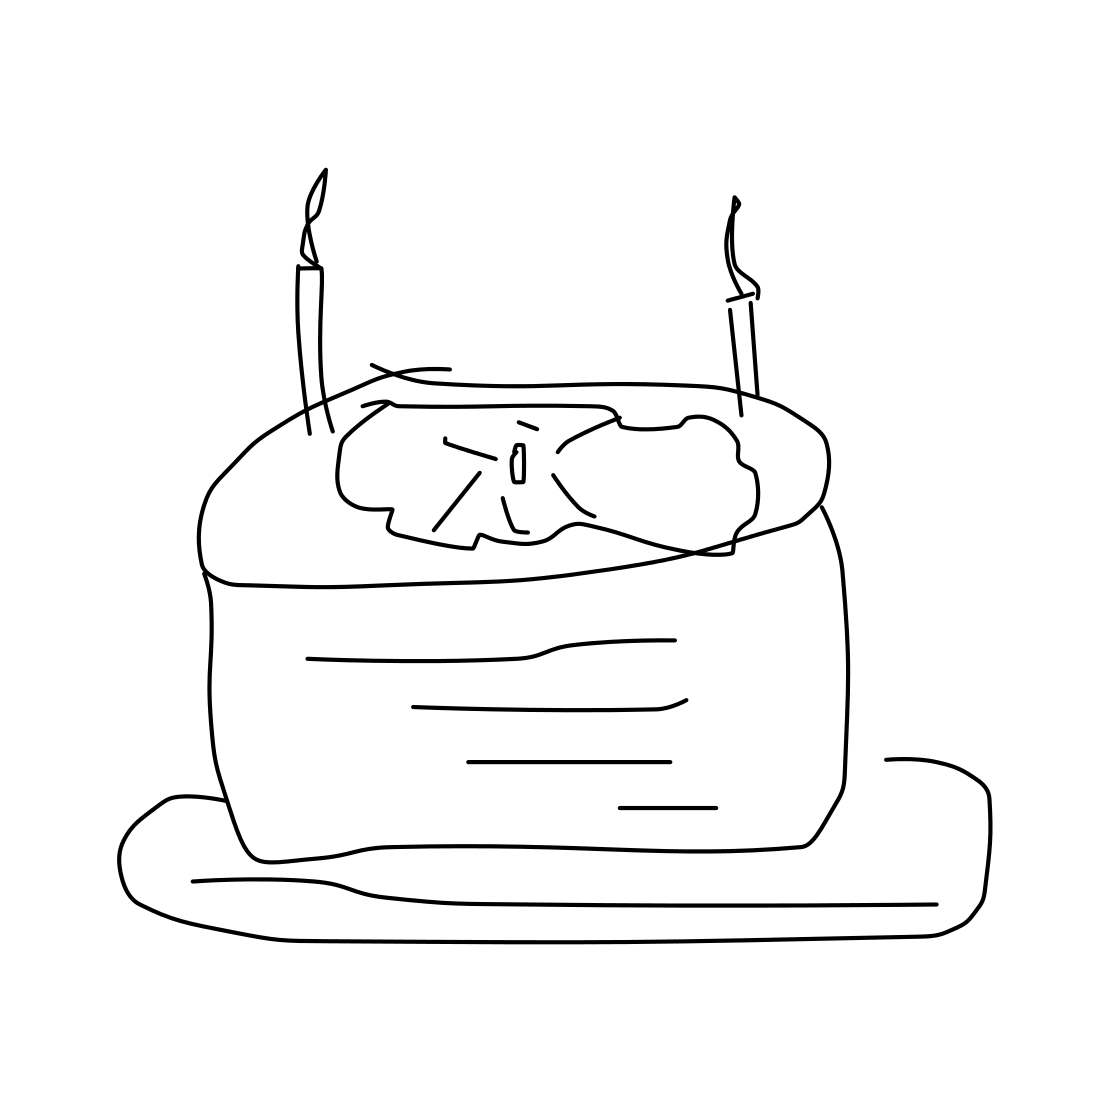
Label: cake